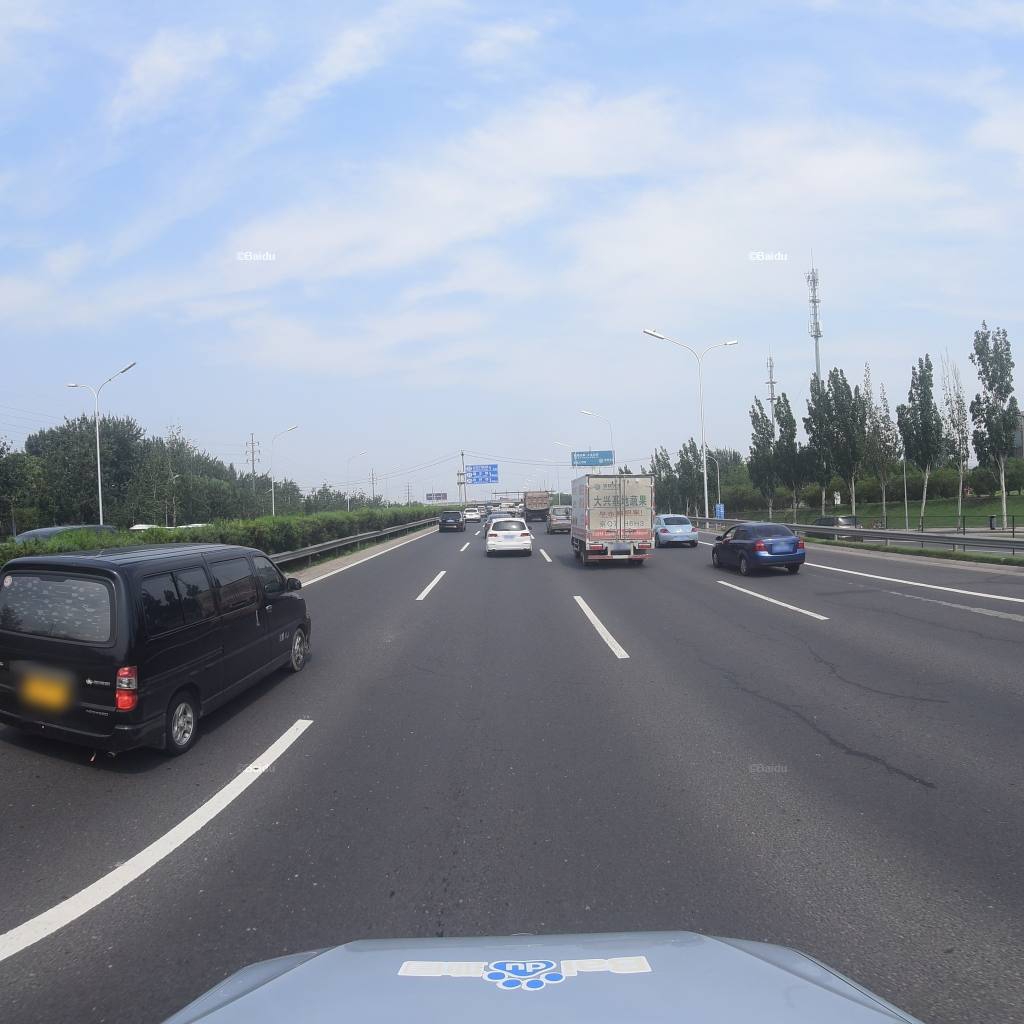
Region: Fengtai
Road damage annotations: longitudinal patch, longitudinal patch, longitudinal patch